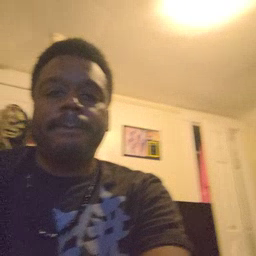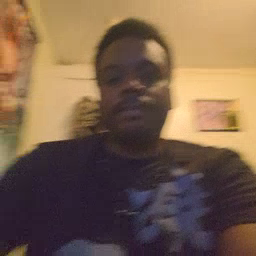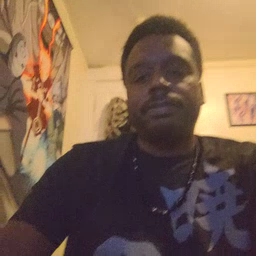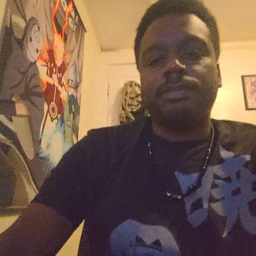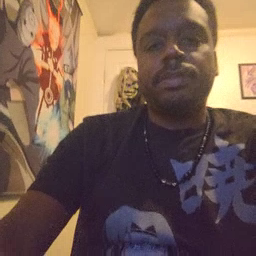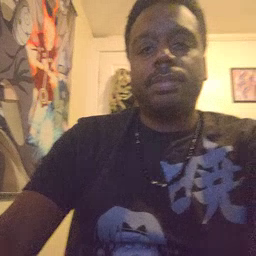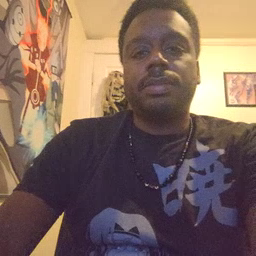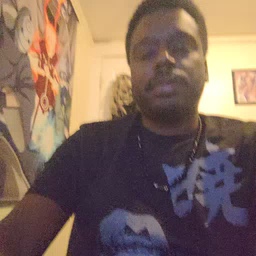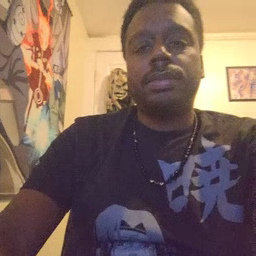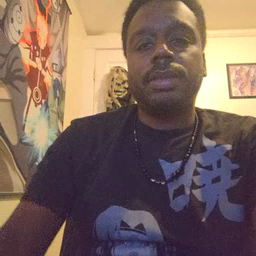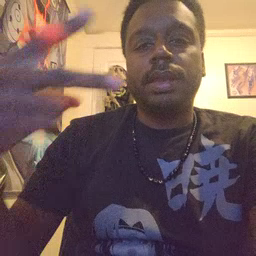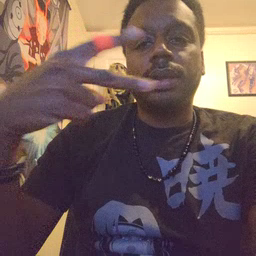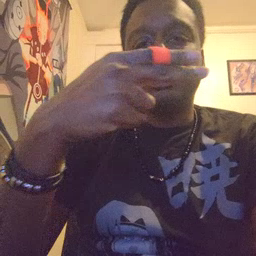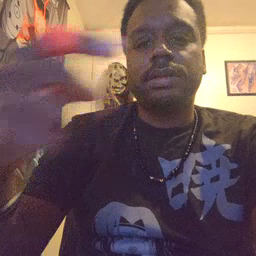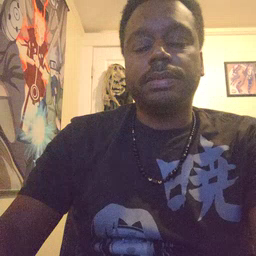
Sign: cut